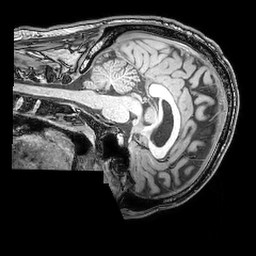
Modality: T1w
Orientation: sagittal
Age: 40
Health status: ill
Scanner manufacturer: philips
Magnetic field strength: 3 T
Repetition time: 0.007 s
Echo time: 0.0035 s